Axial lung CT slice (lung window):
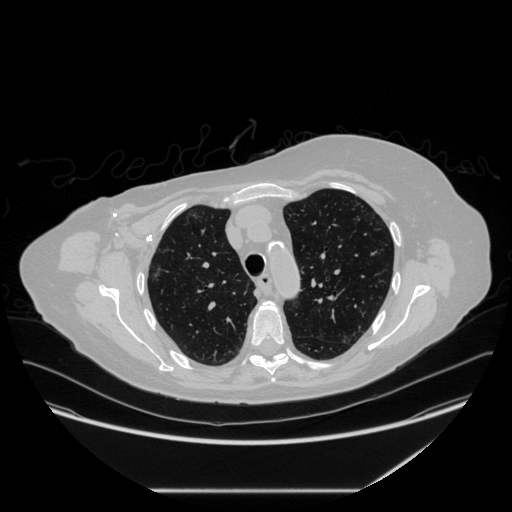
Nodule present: no